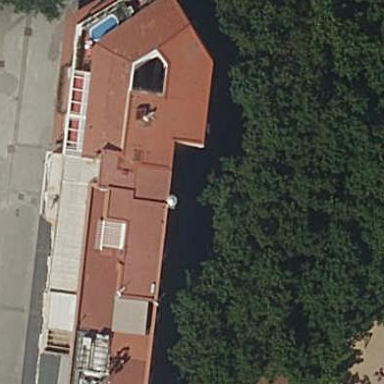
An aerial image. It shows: Residential building.